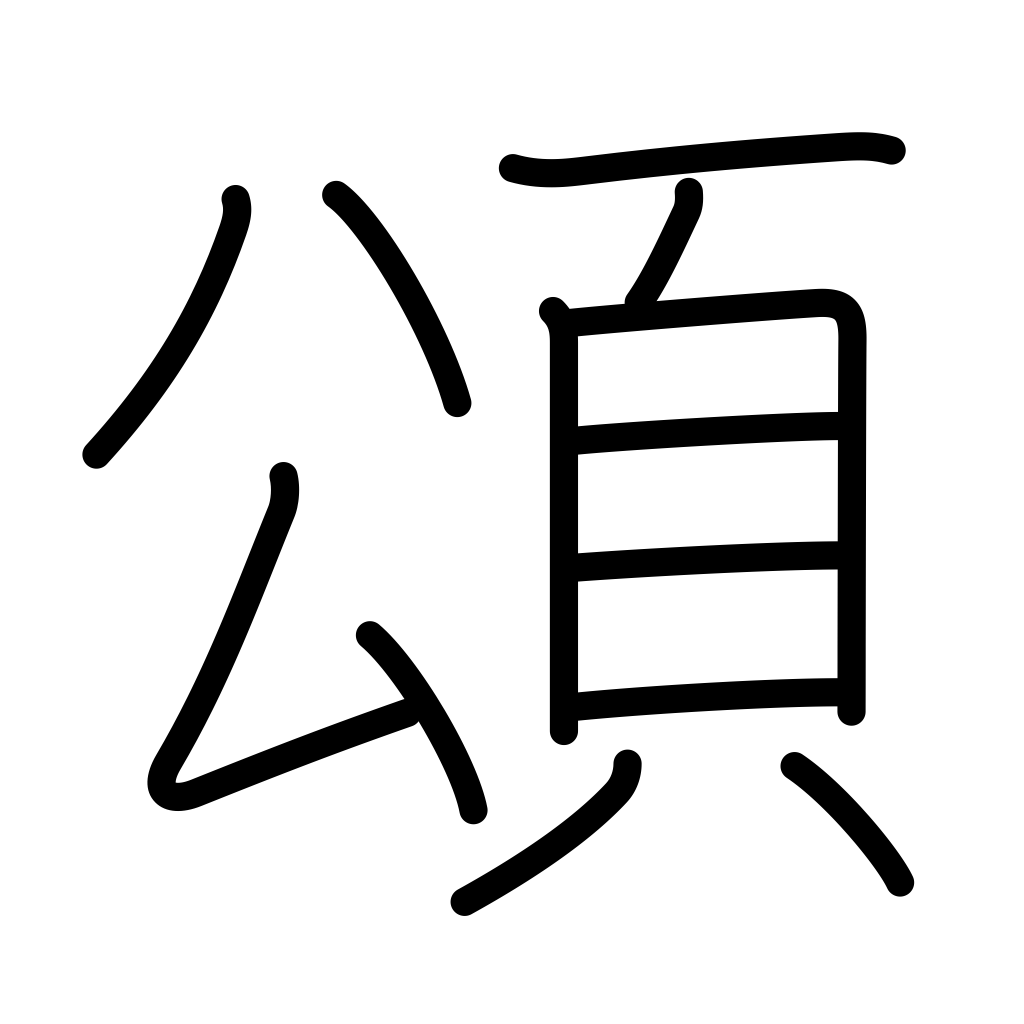
Meaning: eulogy